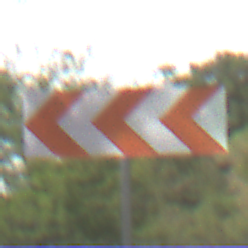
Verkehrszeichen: RichtungstafelnInKurvenGrossRechts
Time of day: Midday
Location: Outdoor (Nature)
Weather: PartlyCloudy
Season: NotSpecified
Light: Natural